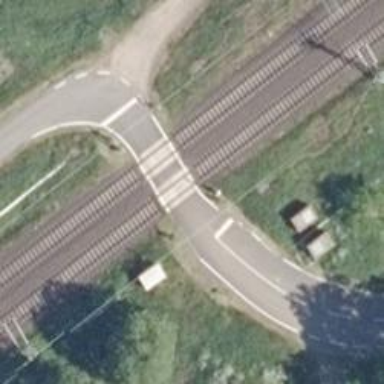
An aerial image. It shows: Railway signal.